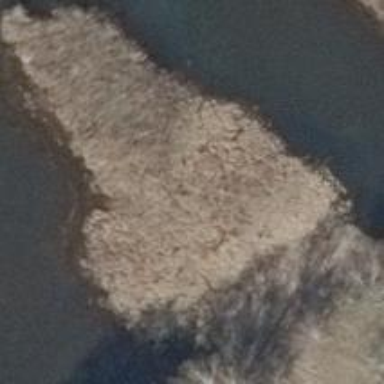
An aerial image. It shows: Wetland area dominated by reedbeds.